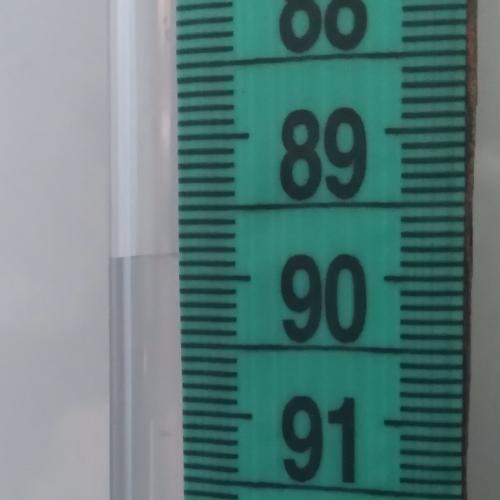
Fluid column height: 89.8 cm